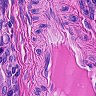
Metastatic tissue present: no